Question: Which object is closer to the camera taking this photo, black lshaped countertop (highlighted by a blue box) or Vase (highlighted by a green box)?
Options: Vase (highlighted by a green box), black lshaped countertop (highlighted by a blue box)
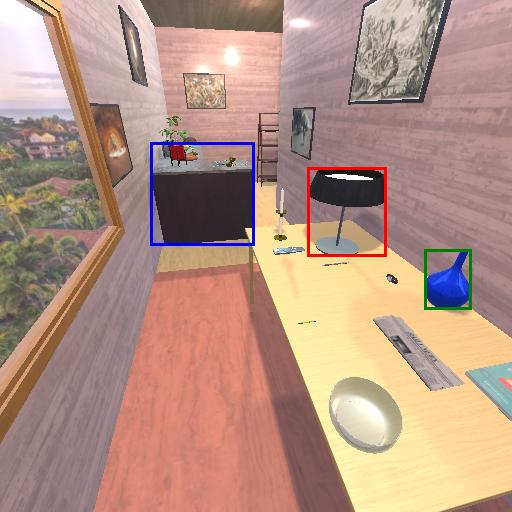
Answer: Vase (highlighted by a green box)